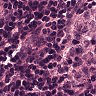
Metastatic tissue present: no